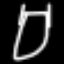
Label: bed